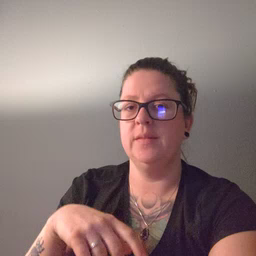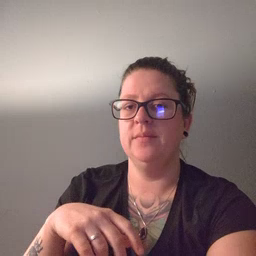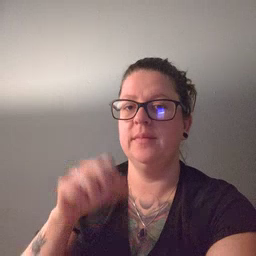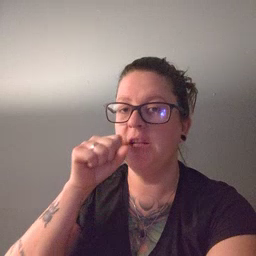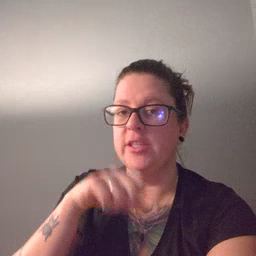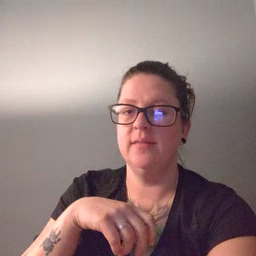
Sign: carrot